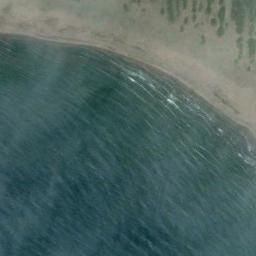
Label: beach